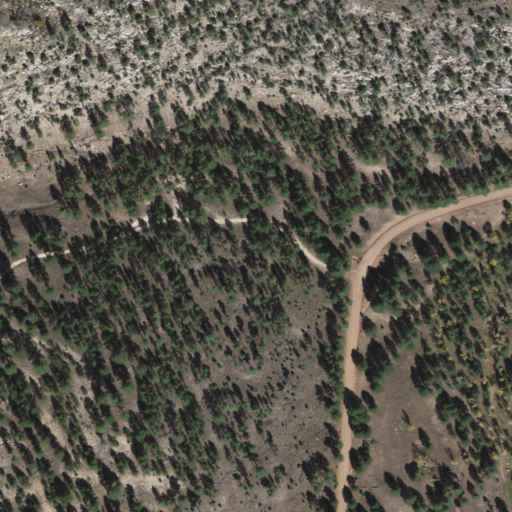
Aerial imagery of valley in Arizona named Saloon Canyon containing evergreen forest and shrub